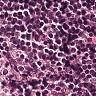
Metastatic tissue present: no